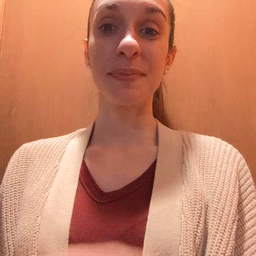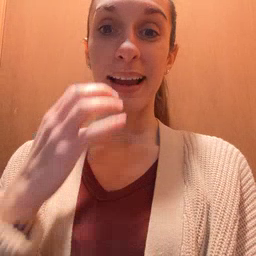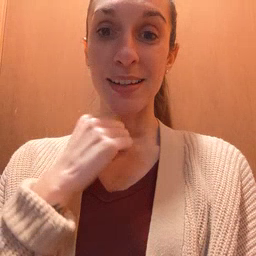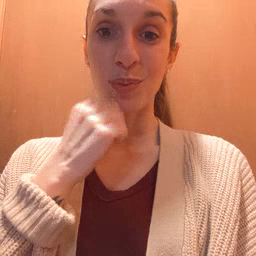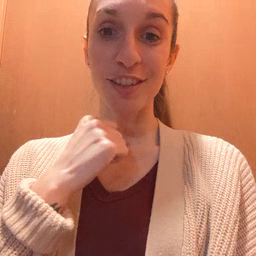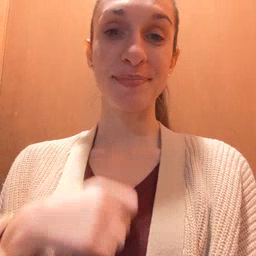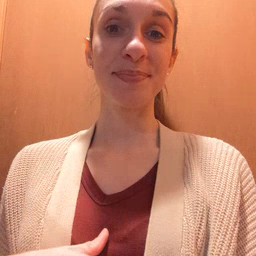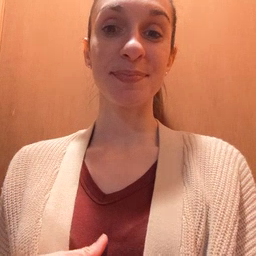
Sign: underwear